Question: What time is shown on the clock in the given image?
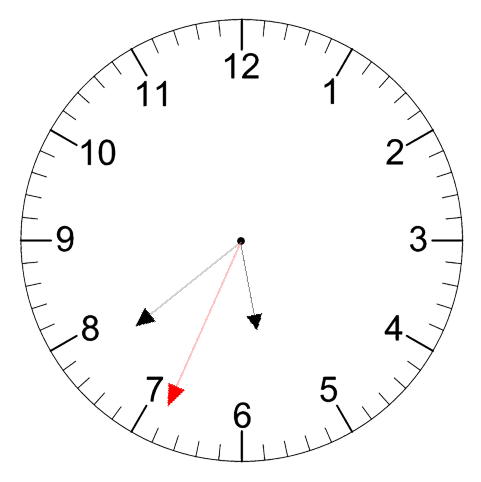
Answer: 05:38:34